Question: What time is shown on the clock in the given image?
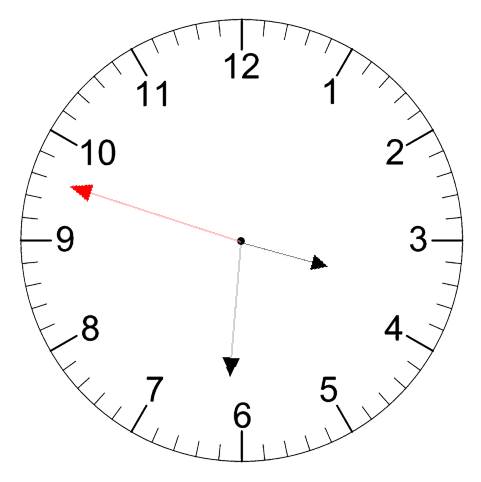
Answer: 03:30:48